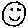
Label: smiley face